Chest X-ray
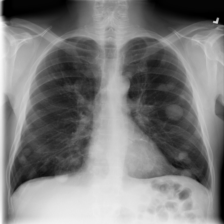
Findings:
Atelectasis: negative
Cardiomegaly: negative
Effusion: negative
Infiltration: negative
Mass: negative
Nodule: positive
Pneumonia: negative
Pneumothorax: negative
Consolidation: negative
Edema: negative
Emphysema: negative
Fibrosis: negative
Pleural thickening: negative
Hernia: negative